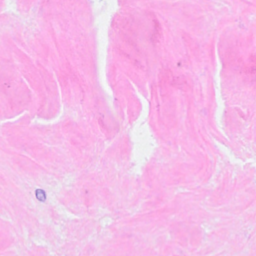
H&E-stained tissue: Breast